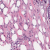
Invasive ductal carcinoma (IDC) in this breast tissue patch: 1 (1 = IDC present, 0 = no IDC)